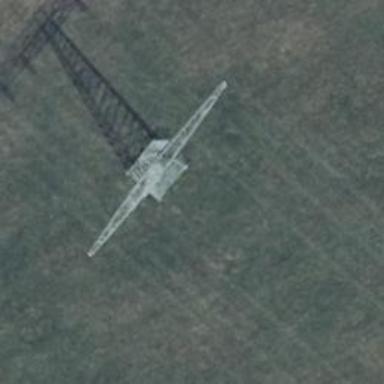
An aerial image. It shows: Power tower.